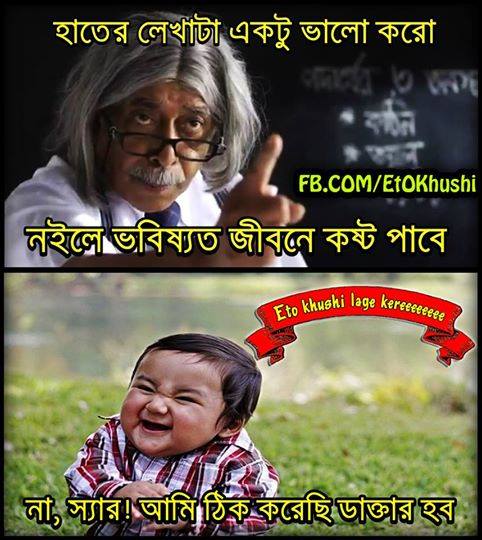
Caption: হাতের লেখাটা একটু ভালো করো নিলে ভবিষ্যৎ জীবনে কষ্ট পাবে না, স্যার! আমি ঠিক করেছি ডাক্তার হব
Label: non-hate